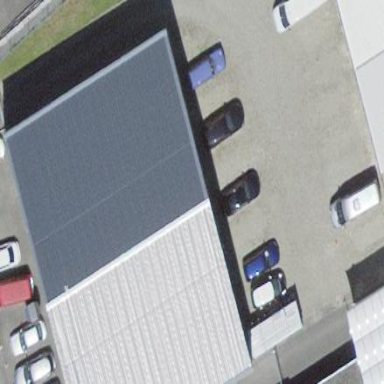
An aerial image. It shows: Warehouse that also functions as car shop.